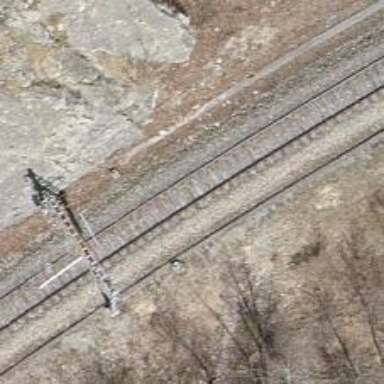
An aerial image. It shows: Single railway track with electrified contact line.